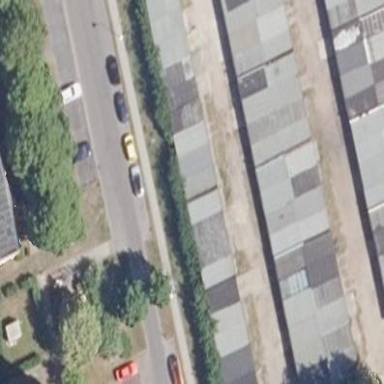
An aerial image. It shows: Group of garages.